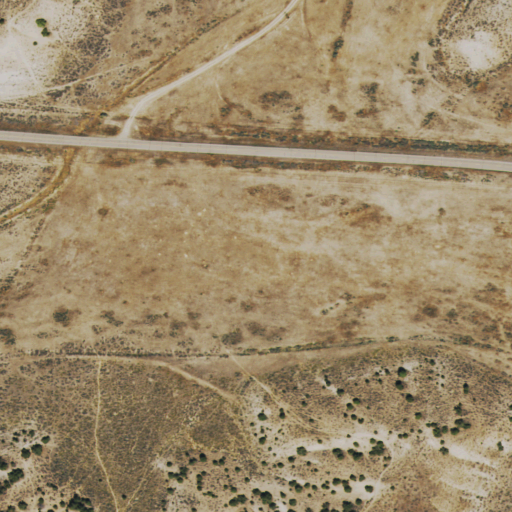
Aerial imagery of plain(s) in Colorado named Hughes Flat containing shrub, grassland, open development, and evergreen forest